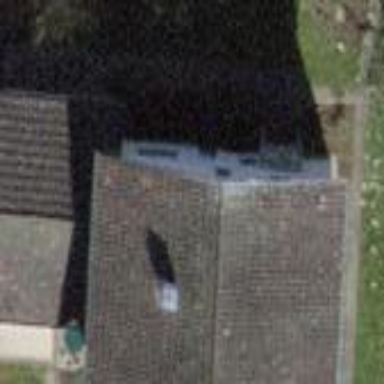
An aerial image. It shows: Building with tile roof.